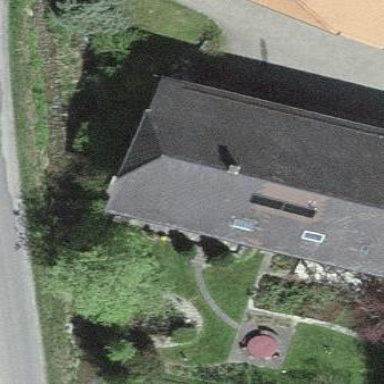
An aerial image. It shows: Residential building.